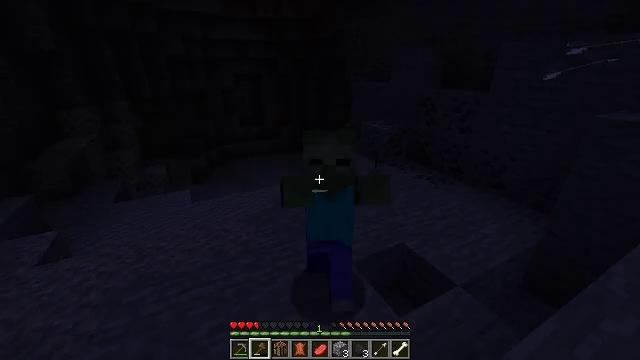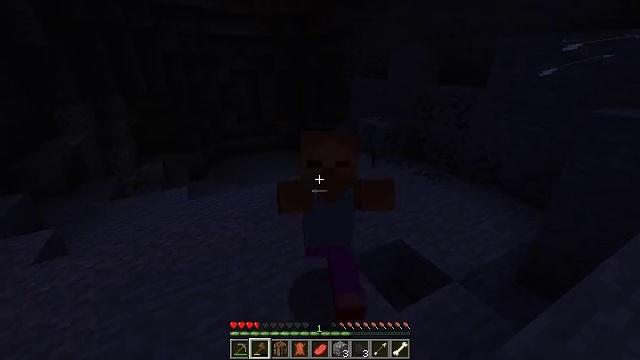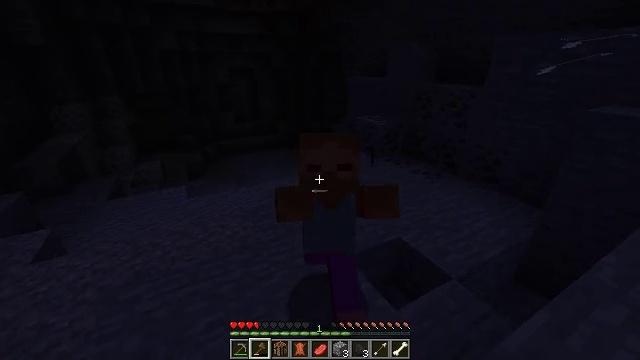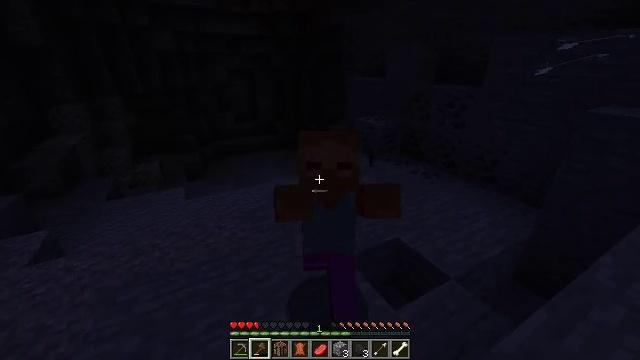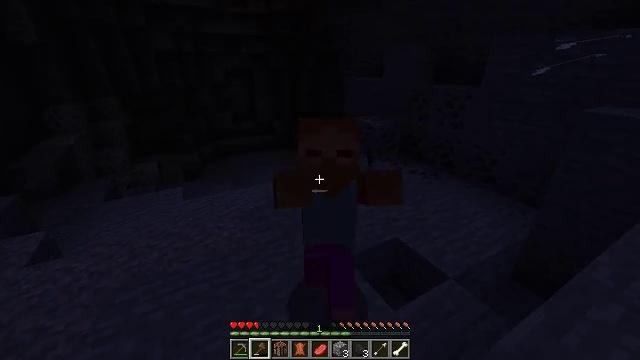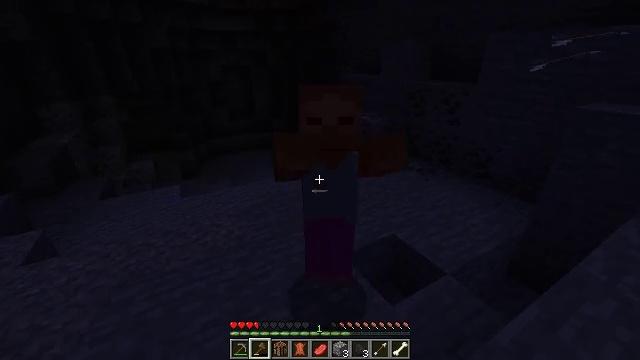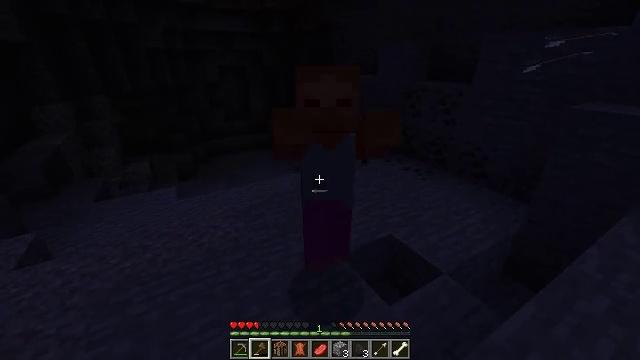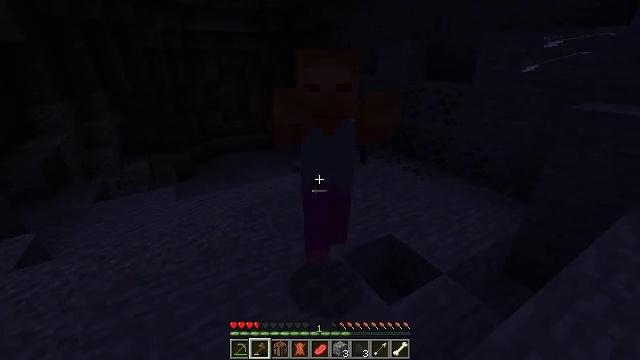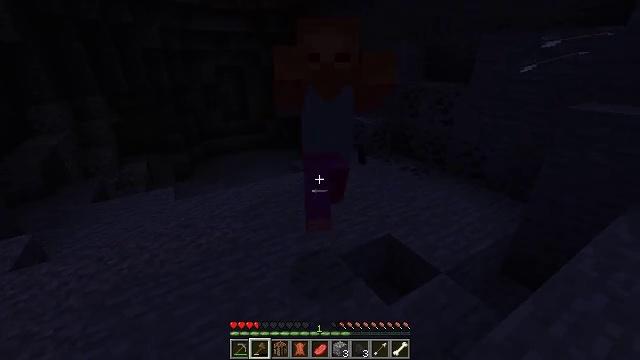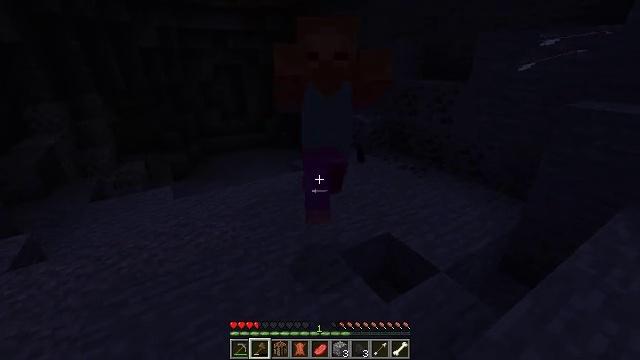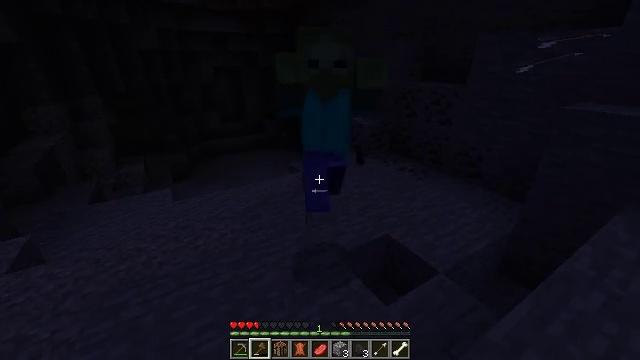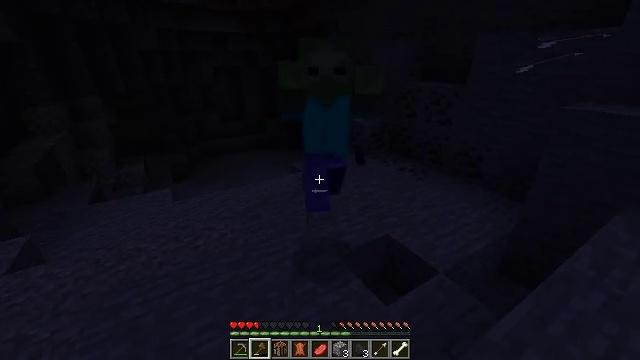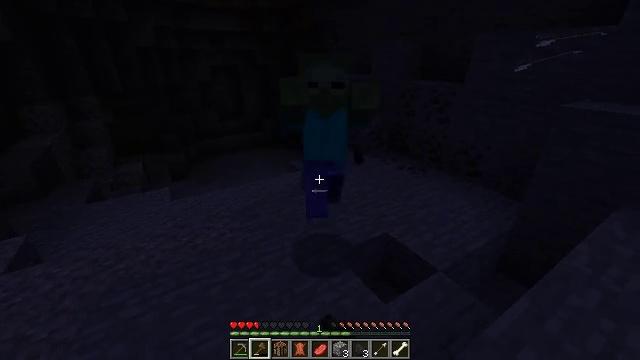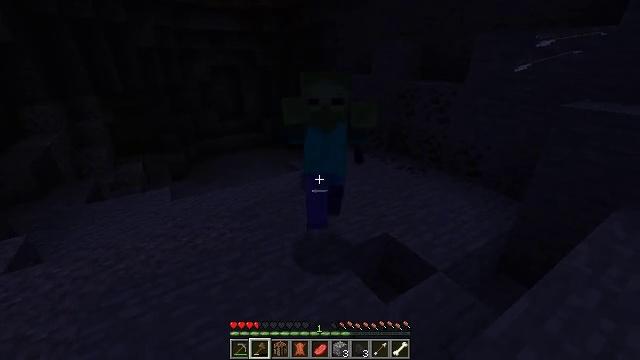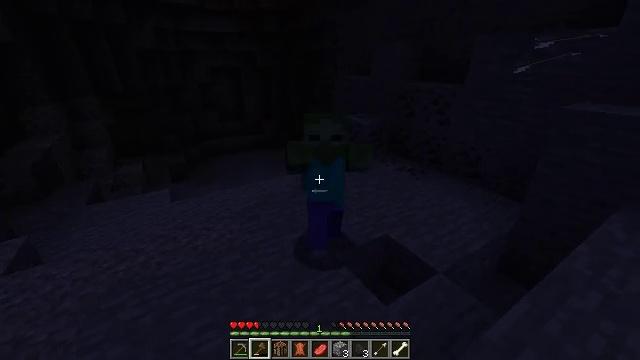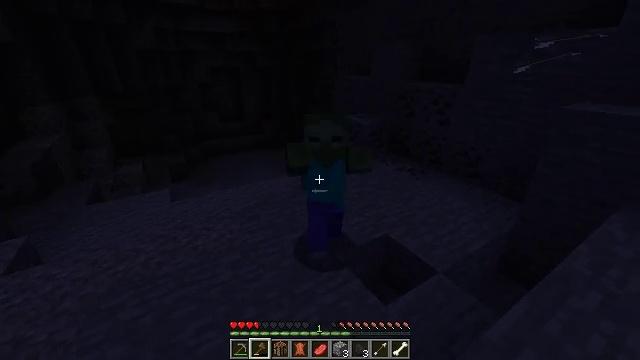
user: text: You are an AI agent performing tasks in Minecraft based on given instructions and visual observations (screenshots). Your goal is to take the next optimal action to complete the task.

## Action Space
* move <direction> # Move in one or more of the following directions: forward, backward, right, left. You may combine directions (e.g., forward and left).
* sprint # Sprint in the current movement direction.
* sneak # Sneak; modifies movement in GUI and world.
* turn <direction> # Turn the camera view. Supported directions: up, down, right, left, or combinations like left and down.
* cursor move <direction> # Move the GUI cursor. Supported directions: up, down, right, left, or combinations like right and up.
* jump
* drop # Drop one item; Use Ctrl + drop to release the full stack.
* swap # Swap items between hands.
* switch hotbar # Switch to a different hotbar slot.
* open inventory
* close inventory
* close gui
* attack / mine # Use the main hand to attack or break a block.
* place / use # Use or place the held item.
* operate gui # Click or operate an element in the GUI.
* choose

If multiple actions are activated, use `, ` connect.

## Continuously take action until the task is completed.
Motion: motion action
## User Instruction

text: Combat the zombie.
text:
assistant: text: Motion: attack / mine
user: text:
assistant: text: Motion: attack / mine
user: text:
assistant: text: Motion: no_op
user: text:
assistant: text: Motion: attack / mine
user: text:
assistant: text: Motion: attack / mine
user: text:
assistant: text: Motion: attack / mine
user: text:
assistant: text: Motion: attack / mine
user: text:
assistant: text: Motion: attack / mine
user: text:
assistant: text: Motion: attack / mine
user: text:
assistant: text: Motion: no_op
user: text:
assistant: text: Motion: attack / mine
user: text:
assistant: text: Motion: attack / mine
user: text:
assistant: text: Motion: attack / mine
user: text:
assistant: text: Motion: no_op
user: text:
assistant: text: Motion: attack / mine
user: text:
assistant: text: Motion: attack / mine
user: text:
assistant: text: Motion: attack / mine